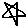
Label: star